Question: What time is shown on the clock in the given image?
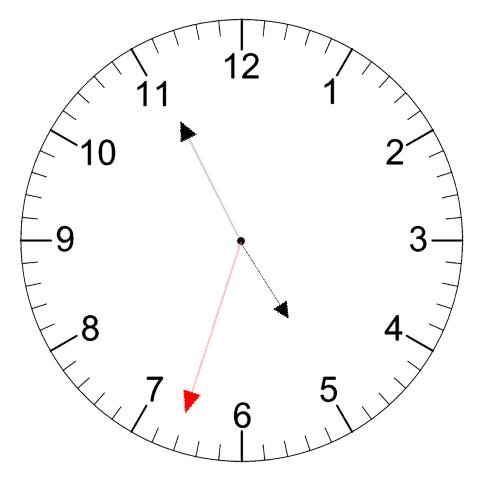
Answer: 04:55:33